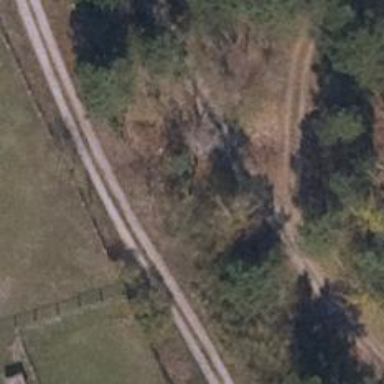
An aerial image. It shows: Service road.